The plot shows how the frequency content of a bearing vibration signal evolves over time (STFT spectrogram). What is the most likely bearing condition (normal, inner_race, outer_race, ball)?
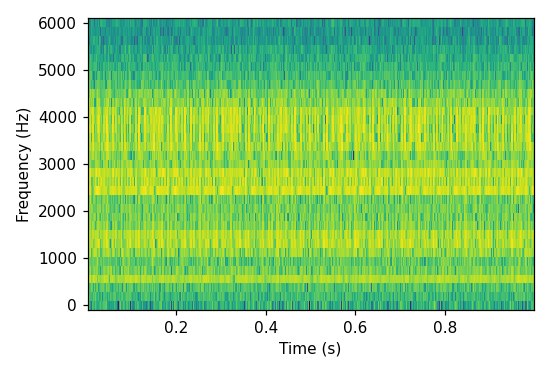
Answer: inner_race